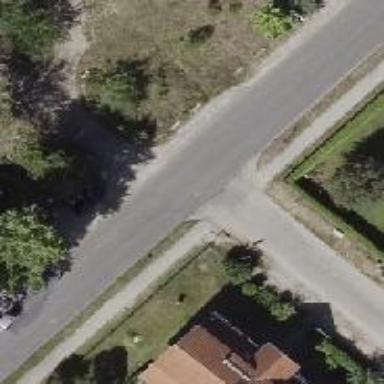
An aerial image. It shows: Unmarked crossing on the road.